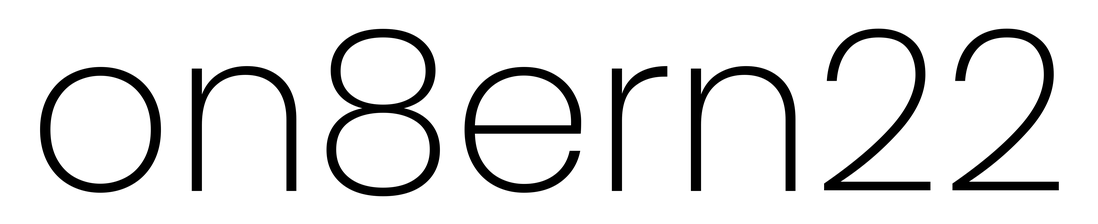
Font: Poppins-ExtraLight